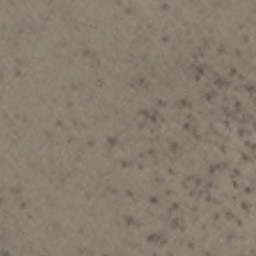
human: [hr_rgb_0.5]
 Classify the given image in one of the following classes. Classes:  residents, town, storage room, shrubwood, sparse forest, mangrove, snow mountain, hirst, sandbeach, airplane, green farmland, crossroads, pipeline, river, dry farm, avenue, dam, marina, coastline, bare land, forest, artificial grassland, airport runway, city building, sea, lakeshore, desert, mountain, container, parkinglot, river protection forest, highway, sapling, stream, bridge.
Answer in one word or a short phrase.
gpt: bare land